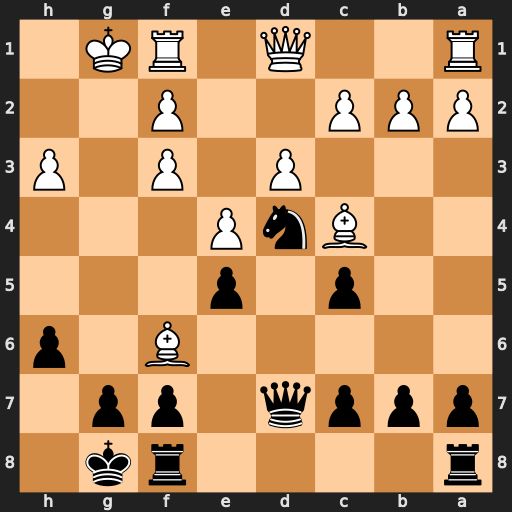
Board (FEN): r4rk1/pppq1pp1/5B1p/2p1p3/2BnP3/3P1P1P/PPP2P2/R2Q1RK1
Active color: b
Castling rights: -
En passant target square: -
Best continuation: Qxh3 Bxe5 Nxf3+ Qxf3 Qxf3